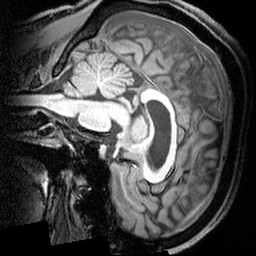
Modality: T1w
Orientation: sagittal
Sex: male
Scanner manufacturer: siemens
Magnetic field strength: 3 T
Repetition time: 1.9 s
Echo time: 0.00397 s